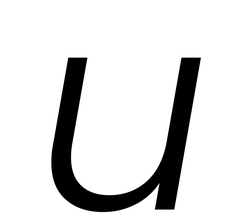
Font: Poppins-LightItalic